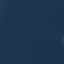
Land use / land cover class: SeaLake